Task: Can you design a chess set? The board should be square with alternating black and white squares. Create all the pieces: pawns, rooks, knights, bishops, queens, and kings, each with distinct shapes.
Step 5441:
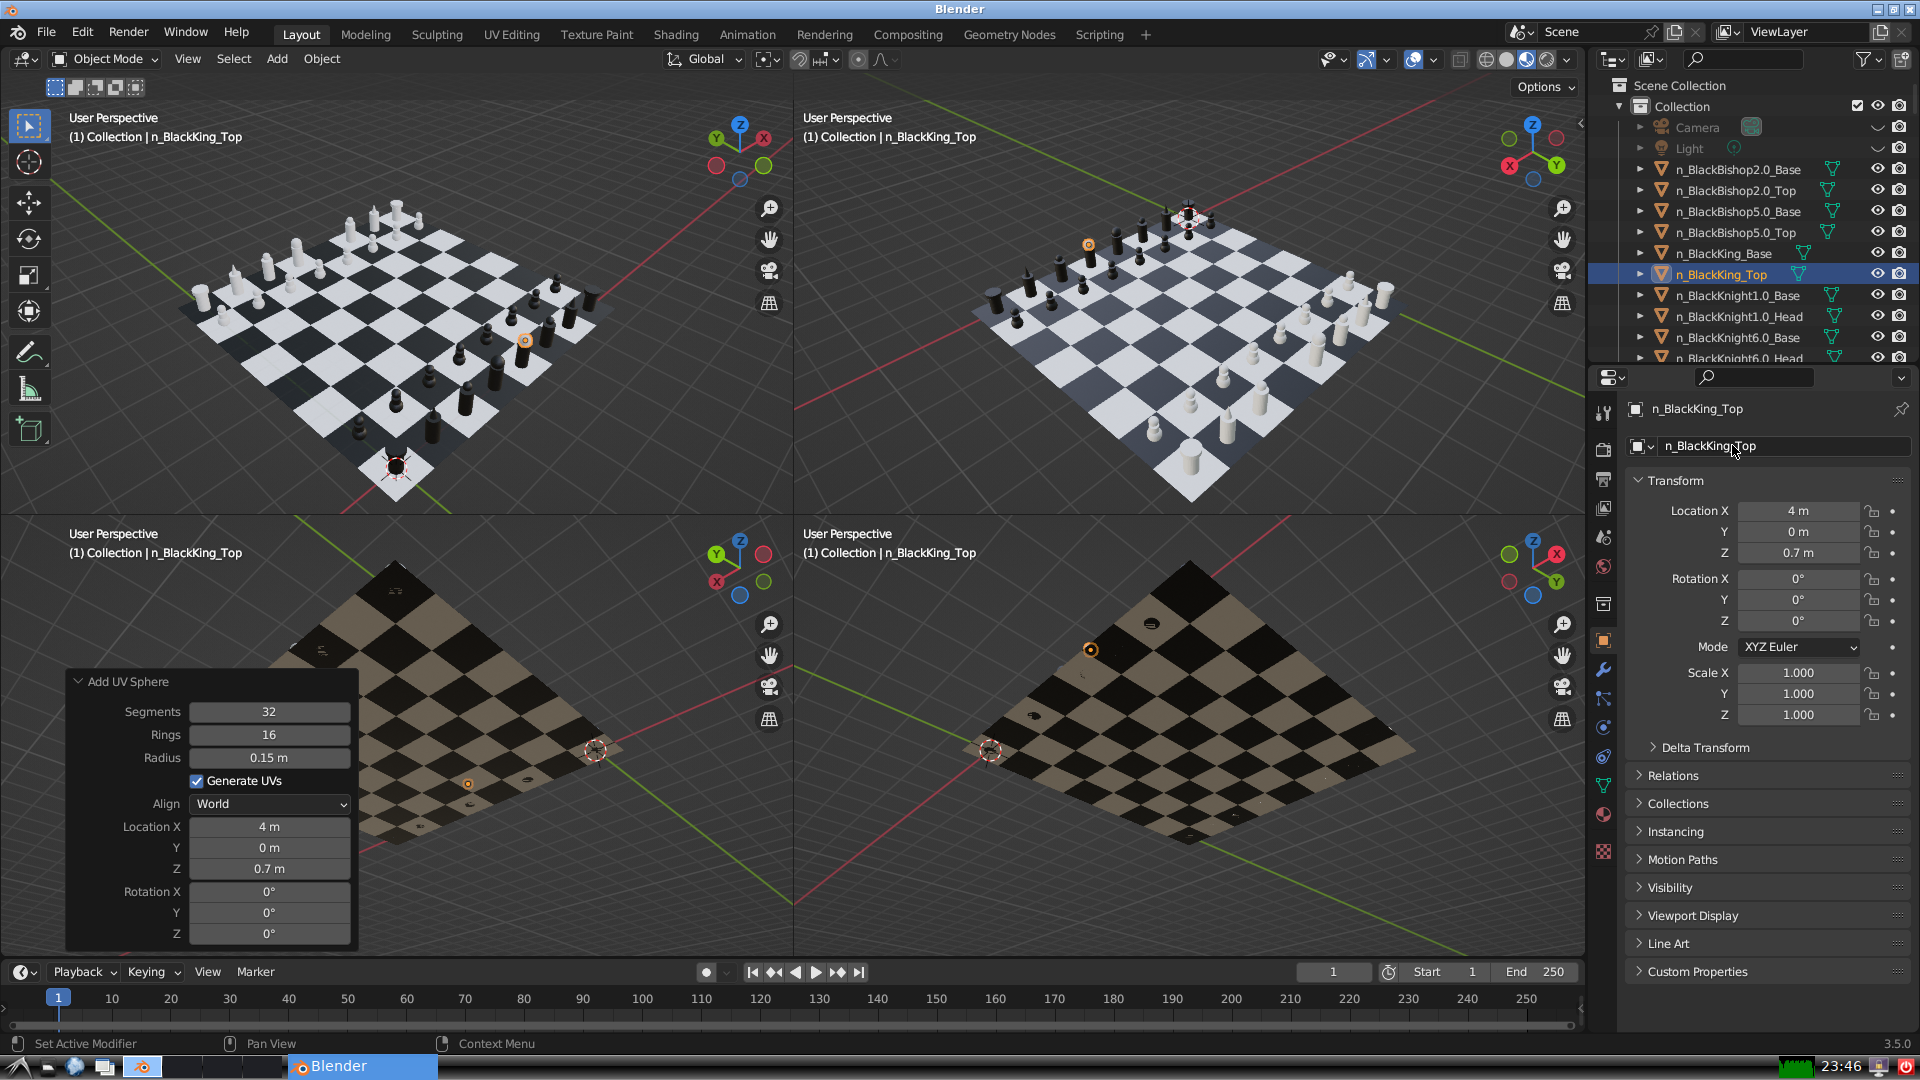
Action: {"mouse_move": [1603, 815]}